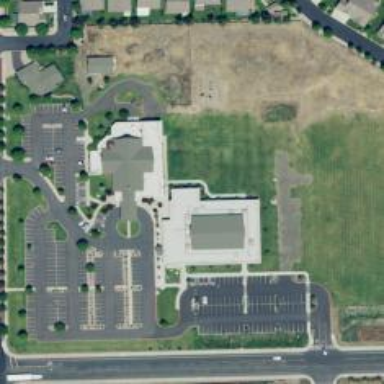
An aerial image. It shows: School.